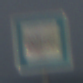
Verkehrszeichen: Polizei
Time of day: MorningAfternoon
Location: Outdoor (Suburban)
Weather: PartlyCloudy
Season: NotSpecified
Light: Natural